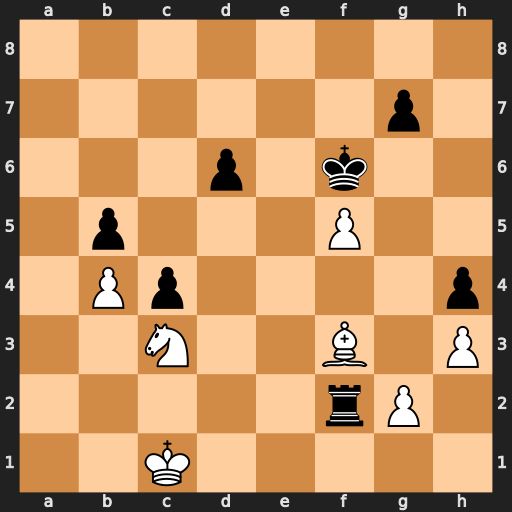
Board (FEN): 8/6p1/3p1k2/1p3P2/1Pp4p/2N2B1P/5rP1/2K5
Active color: w
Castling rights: -
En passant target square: -
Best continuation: Ne4+ Kxf5 Nxf2